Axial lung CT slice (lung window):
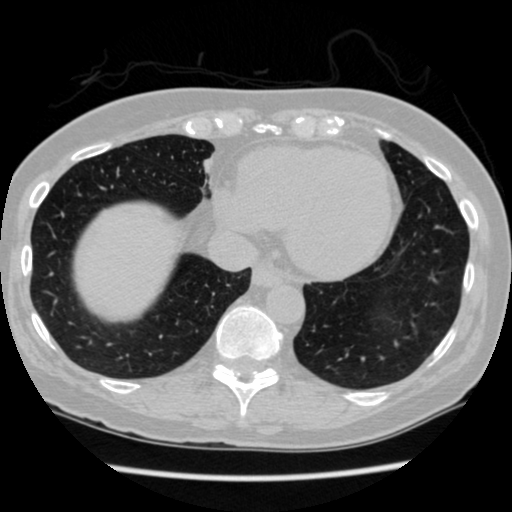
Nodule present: no